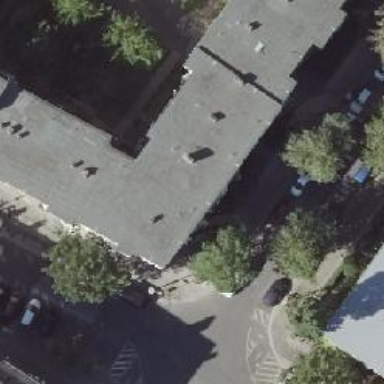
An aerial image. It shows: Bakery.